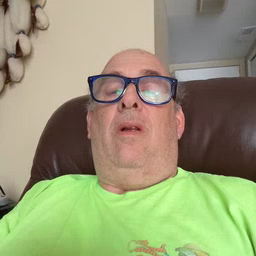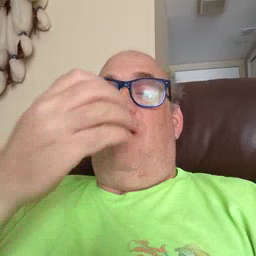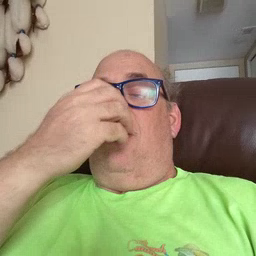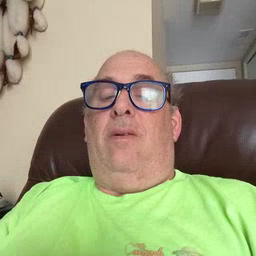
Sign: clown